Question: I'm making a class, that given an 'object' target, a 'selector' to watch for, and a 'displayTitle' will output a string in this format: '@"displayTitle: object.selector"'. It then registers itself through KVO so that anytime the 'value' of 'object.selector' changes, it can notify a view controller to update the view. I am using this as an abstract and reusable way to show a description of various properties of an object to a user.
When I try to get the value of 'object.selector', I can't do '<URL>.
So, I did exactly what <URL>'.
'''
- (instancetype)initWithSelector:(SEL)selector onObject:(NSObject*)object displayTitle:(NSString*)displayTitle {
self = [super init];
if (self) {
id value;
if ([object respondsToSelector:selector) {
// Used objc_msgSend instead of performSelector to suppress a LLVM warning which was caused by using a dynamic selector.
value = objc_msgSend(object, selector);
} else {
return nil;
}
[self setItemDescription:[NSString stringWithFormat:@"%@: %@", displayTitle, value]];
}
return self;
}
'''
And I got an 'EXC_BAD_ACCESS'!

As you can see in the screenshot, I made sure that
doing '[object selector]' works.
What is going on, and how can I fix it?
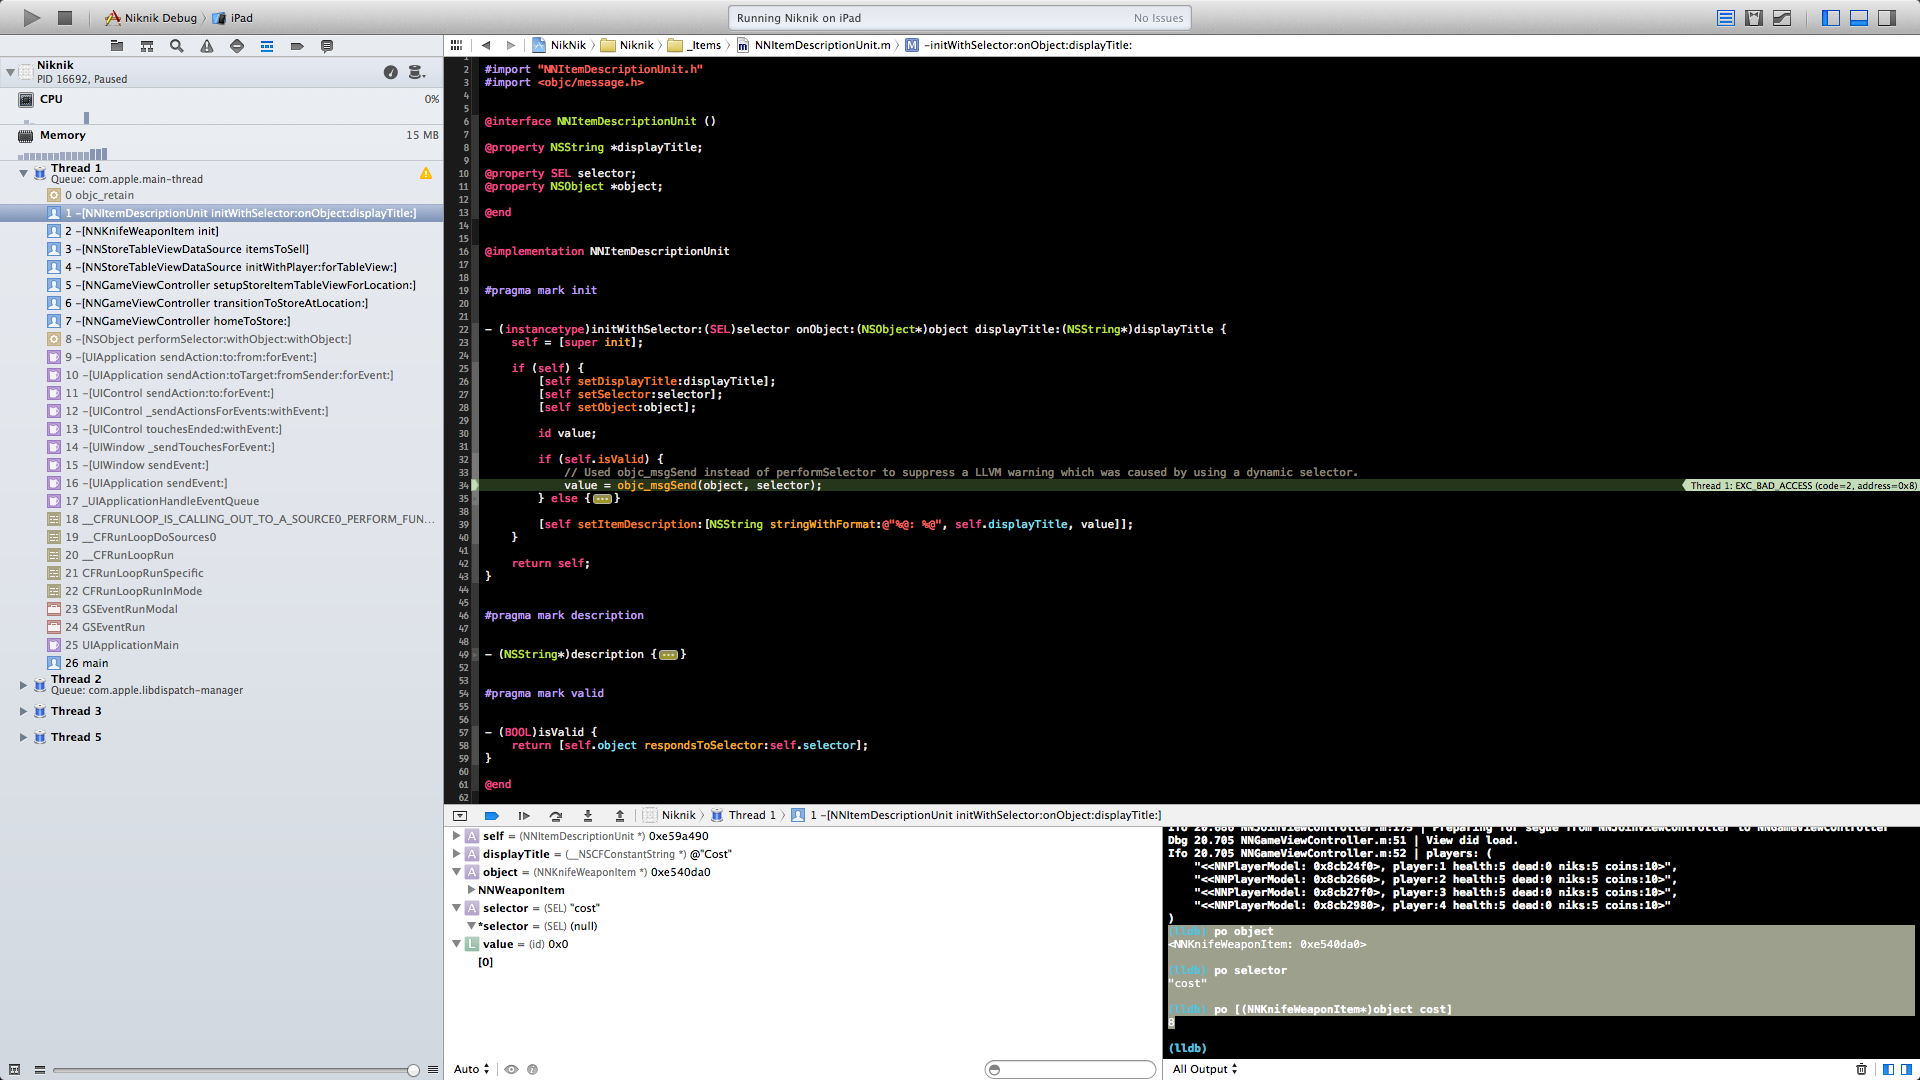
Answer: You assign the result of your 'objc_msgSend' call to a variable of type 'id' so ARC kicks in and tries to retain the resulting object (crash is in 'objc_retain' as you can see in the stack to the left). However, the result isn't an object but an integer of value 8, which 'objc_retain' takes to be a pointer. But there are no valid pointers this low, so you get the 'EXC_BAD_ACCESS'.
Just change the type of 'value' to be 'NSUInteger' (or any other non-object type). But make sure all potential 'selector's return data of the same type. Alternatively, make sure to always return an object (or 'nil'), which can be retained by ARC.